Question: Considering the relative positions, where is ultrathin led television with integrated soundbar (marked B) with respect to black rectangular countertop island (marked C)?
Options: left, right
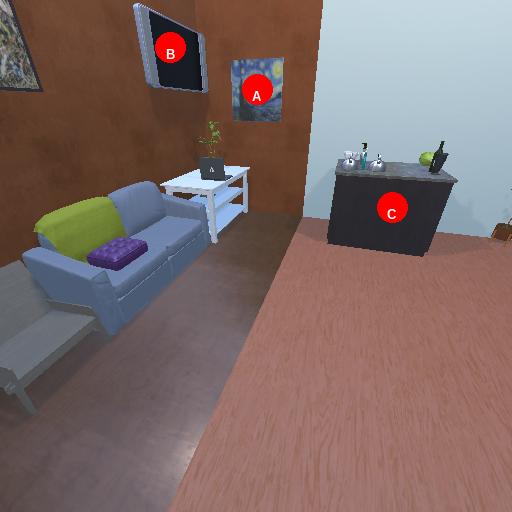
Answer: left